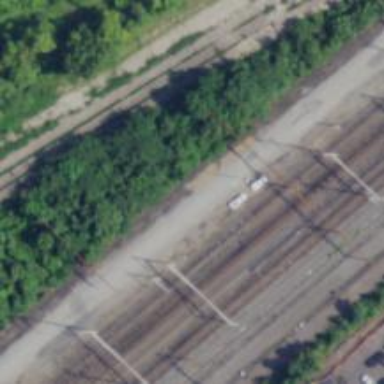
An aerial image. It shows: Unused railway yard.